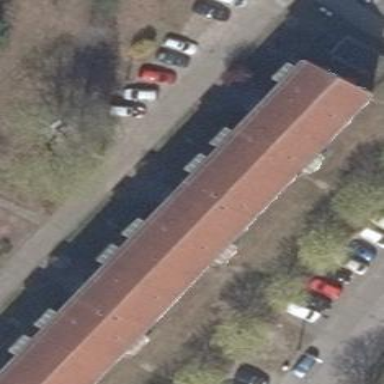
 with the roof oriented along the building."